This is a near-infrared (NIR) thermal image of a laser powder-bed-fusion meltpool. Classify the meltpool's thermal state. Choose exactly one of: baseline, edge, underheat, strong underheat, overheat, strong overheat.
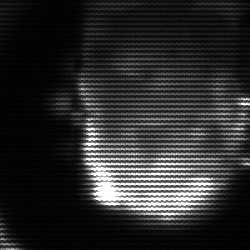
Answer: baseline